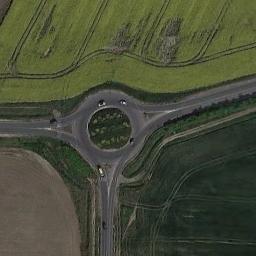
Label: roundabout